Field crop: maize
Growth stage: 2
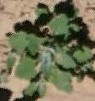
Species: chenopodium